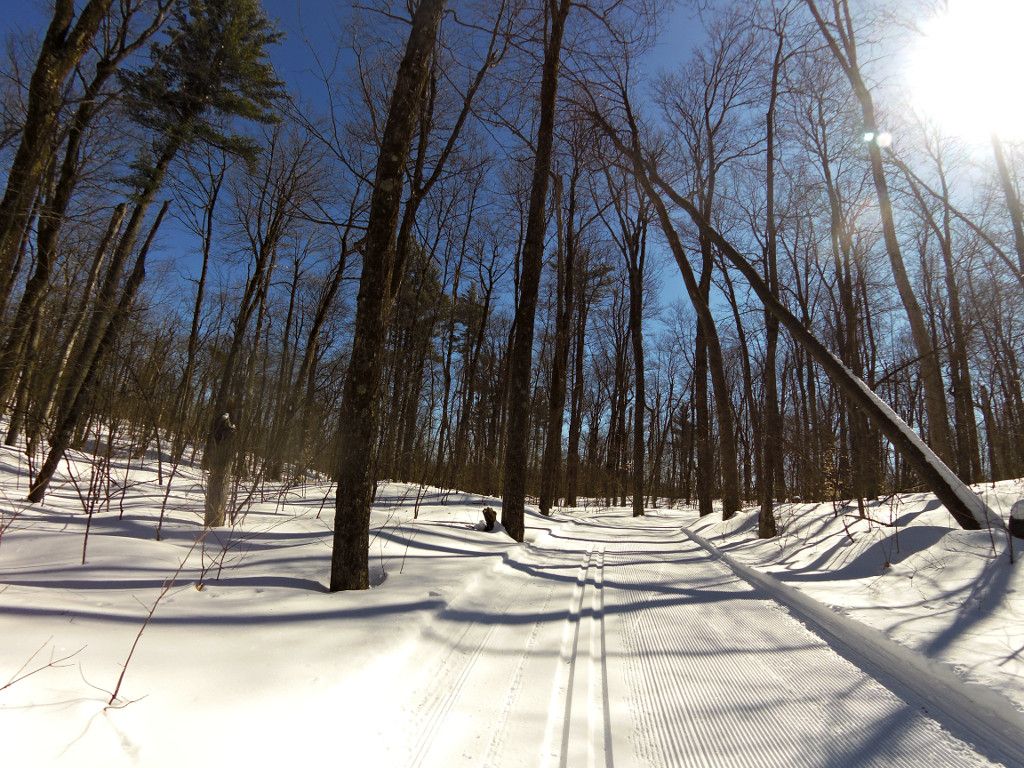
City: ottawa-gatineau